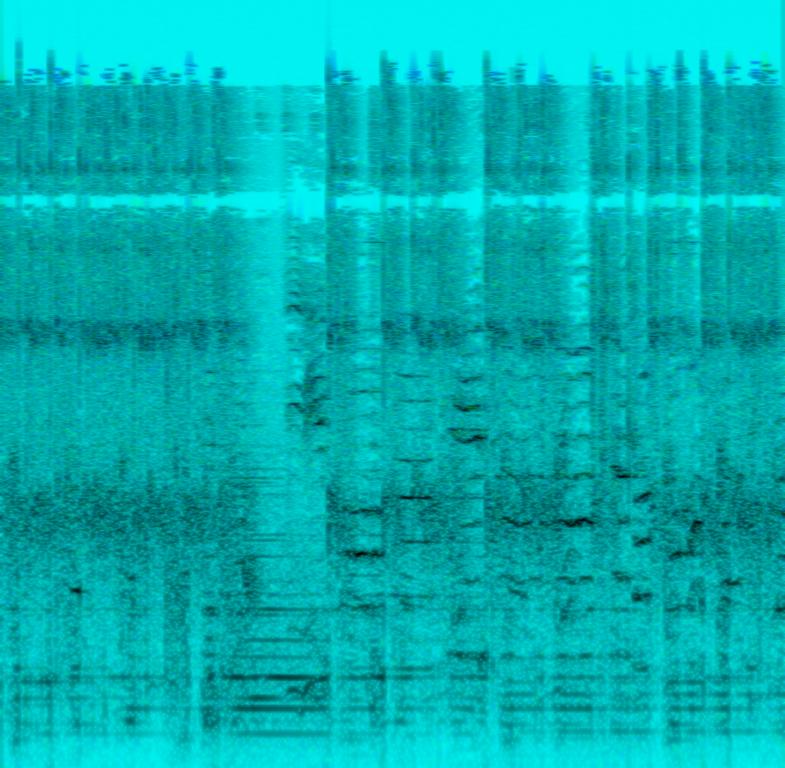
A female singer sings this traditional melody. The song is medium tempo with a clicking percussion rhythm, guitar strumming accompaniment and tap dancing tones. The song is energetic and passionate. The song has very poor audio quality.